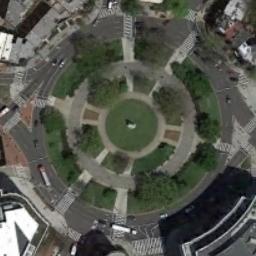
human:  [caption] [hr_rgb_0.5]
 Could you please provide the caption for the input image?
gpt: The roundabout is on the grass next to trees and buildings .

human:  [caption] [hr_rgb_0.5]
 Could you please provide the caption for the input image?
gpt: There are many trees beside the roundabout .

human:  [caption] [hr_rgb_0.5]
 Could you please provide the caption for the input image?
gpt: The roundabout connects some roads and some trees are in the middle of the roundabout .

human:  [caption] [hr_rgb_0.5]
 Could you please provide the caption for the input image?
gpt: There are several moving vehicles on the road at the roundabout, There are several buildings and some trees and some lawns around the roundabout .

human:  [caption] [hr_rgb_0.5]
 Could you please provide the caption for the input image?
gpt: There are some green lawns and buildings near the roundabout .